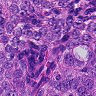
Metastatic tissue present: yes